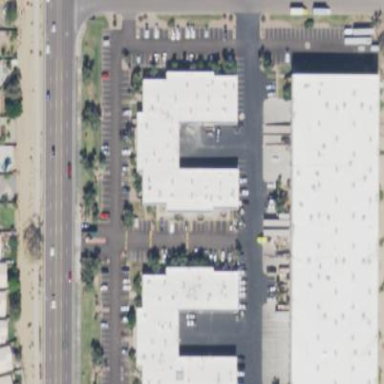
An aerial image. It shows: Commercial building.